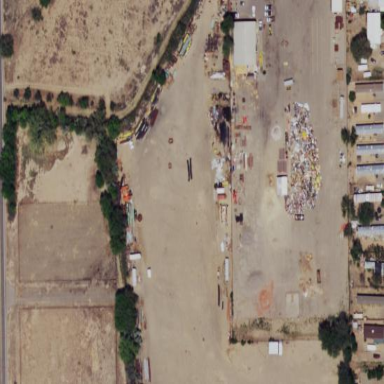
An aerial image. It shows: Fence around brownfield area.